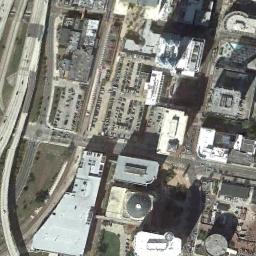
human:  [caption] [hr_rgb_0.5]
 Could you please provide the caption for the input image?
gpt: A commercial area with lots of buildings of different heights is surrounded by some roads and some parking lots are in the commercial area .

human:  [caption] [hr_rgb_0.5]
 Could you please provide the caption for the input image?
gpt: In a business district there are several tall buildings of different shapes and several roads with many cars  There are many cars in the open space beside the road .

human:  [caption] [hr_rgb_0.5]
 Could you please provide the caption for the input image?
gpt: There are several cars on the road next to the building .

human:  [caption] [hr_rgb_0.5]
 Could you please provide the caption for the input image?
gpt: The commercial area is near a parking lot .

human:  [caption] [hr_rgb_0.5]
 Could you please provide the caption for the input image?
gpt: A commercial area with a parking lot and some buildings .